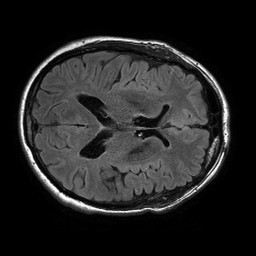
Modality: FLAIR
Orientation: axial
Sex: male
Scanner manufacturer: philips
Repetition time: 11 s
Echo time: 0.125 s